Interaction volume radius: 10 \u00c5
Interaction volume height: 10 \u00c5
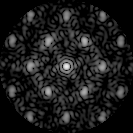
Disorder parameter: 0.4232